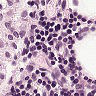
Metastatic tissue present: no